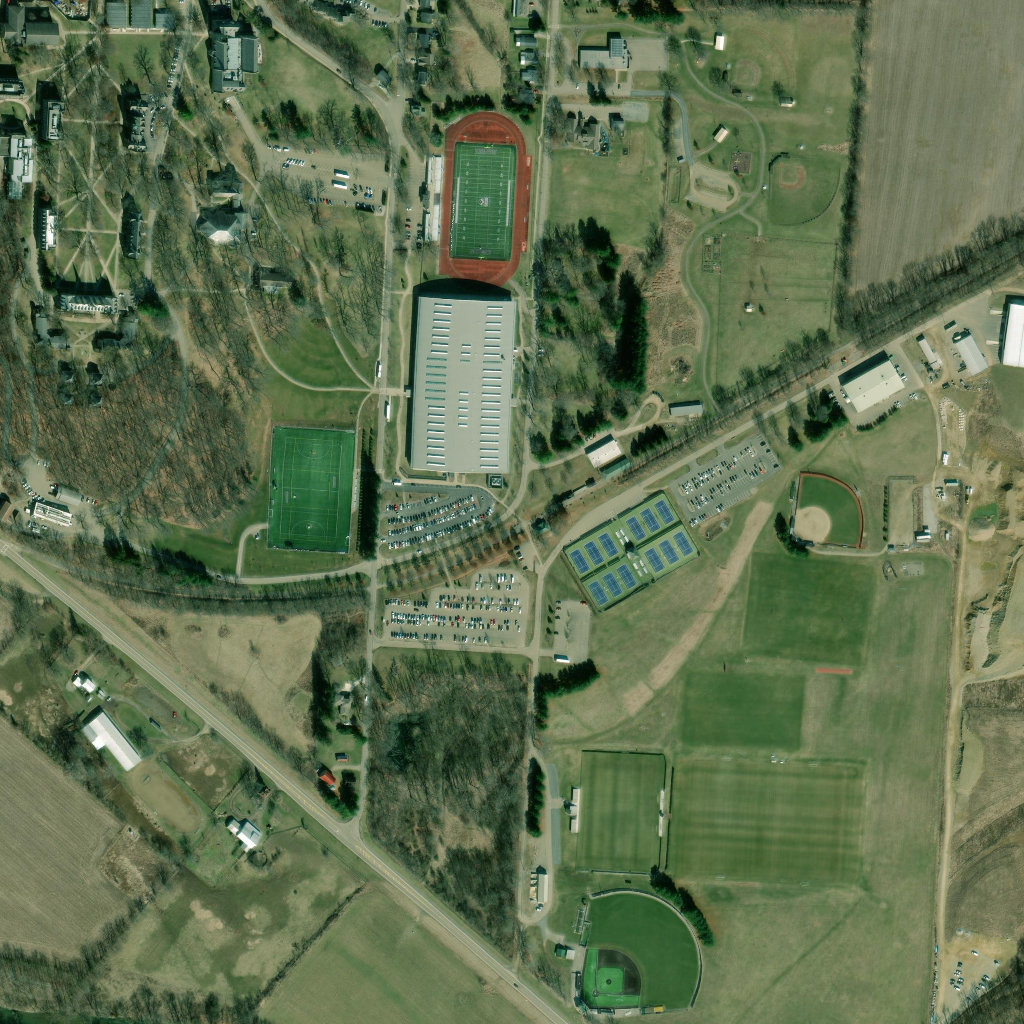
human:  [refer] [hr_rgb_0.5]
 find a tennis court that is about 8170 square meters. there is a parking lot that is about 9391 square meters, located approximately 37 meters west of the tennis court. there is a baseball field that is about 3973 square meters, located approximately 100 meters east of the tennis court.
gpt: <box>[[55, 48, 68, 59, 0]]</box>